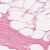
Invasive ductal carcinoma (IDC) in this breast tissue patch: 0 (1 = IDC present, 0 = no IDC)